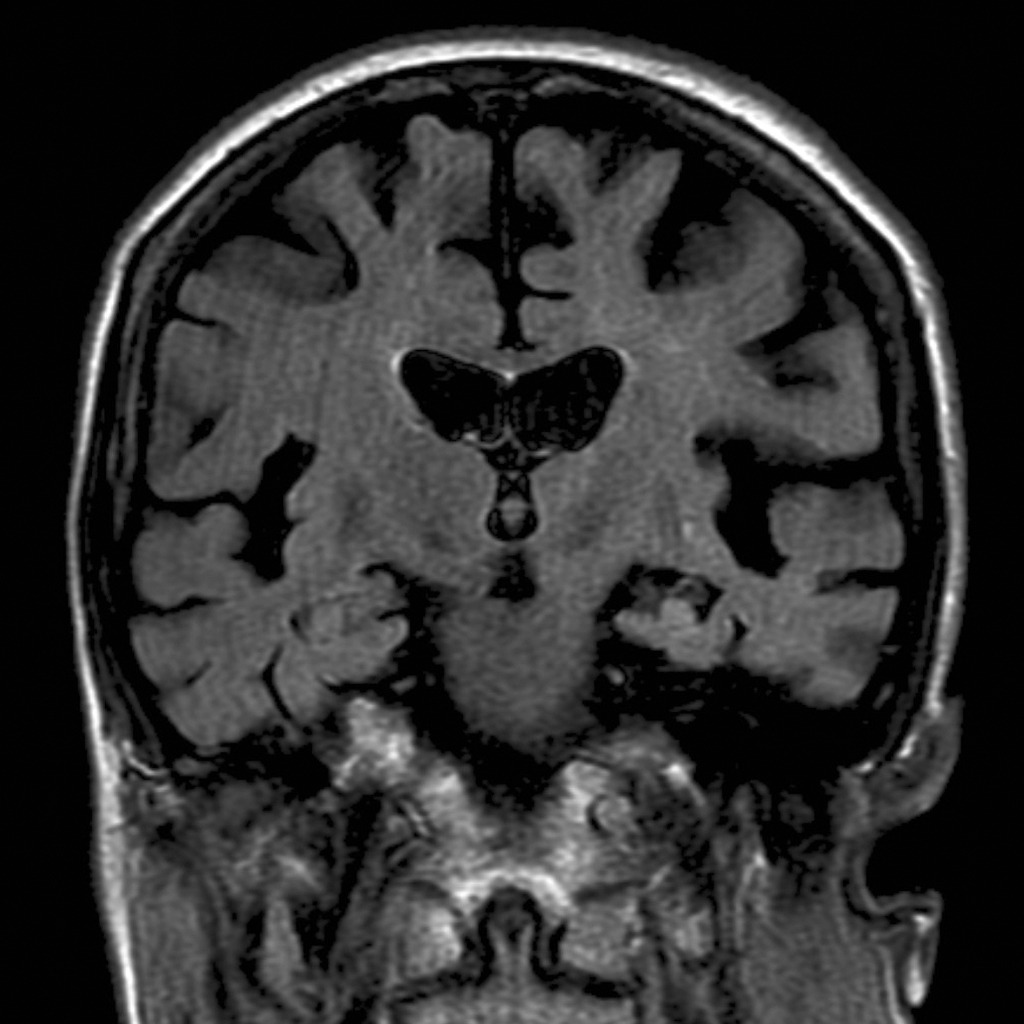
Label: notumor